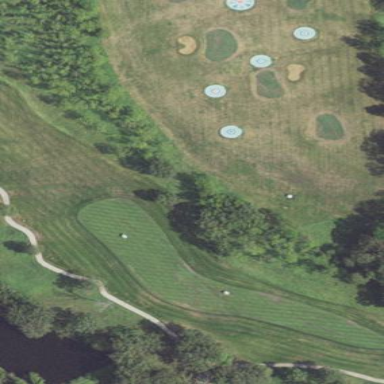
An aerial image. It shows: Rough area on grassy golf course.